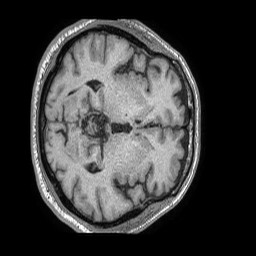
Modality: T1w
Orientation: axial
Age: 58
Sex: male
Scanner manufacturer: philips
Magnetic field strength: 1.5 T
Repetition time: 0.00773 s
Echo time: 0.003608 s